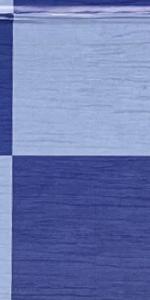
Label: Empty